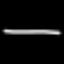
Label: line